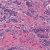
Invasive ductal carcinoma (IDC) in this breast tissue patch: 1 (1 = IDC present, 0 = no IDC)